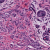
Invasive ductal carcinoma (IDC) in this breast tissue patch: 0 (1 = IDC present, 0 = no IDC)